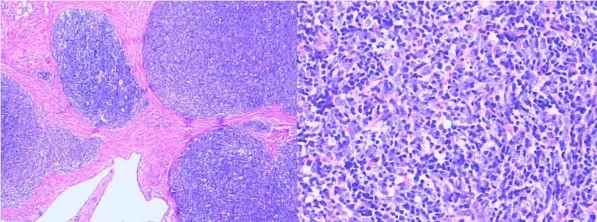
Pathologic examination revealed a type B3 thymoma.
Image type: pathology (h&e)